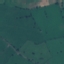
Label: Pasture